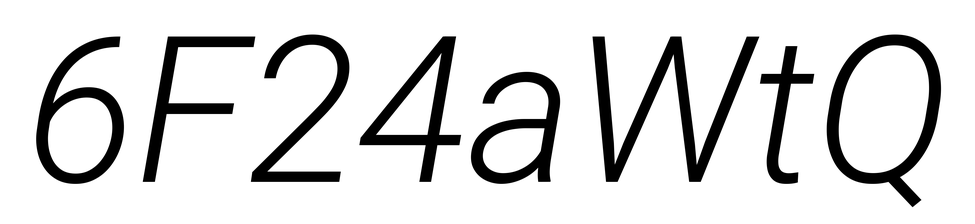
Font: Roboto-Italic_Light_Italic